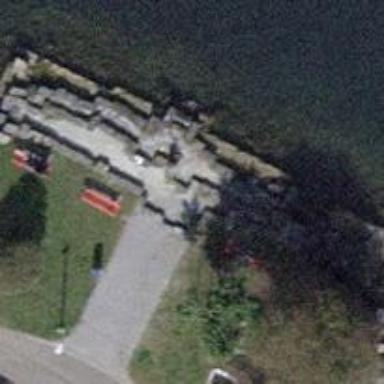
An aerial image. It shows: Red bench.